Question: In the "Live Control Room" of a YouTube Live broadcast, I can see a "Stream Status" view which shows me details of the video being sent to YouTube's RTMP endpoint.
I hit the <URL> endpoint to get the "status" of the stream, but that only returns 'active', meaning that the video stream is being successfully sent to YouTube's RTMP endpoint, but no information about video data or quality.
Is this information exposed somewhere in the API? Can I also see additional details about the video, such as the bitrate, fps, etc. being sent to YouTube so I can verify my encoder is working correctly? Or does that check need to be done on the client-side and check the video right after it leaves the encoder before hitting the RTMP endpoint. I'm writing an iOS application, so using the "Live Control Room" on the web isn't a viable solution for me.
Here's what I'm doing on the broadcasting side to check the liveStream status:
'''
- (void)checkStreamStatus {
[self getRequestWithURL:[NSString stringWithFormat:@"https://www.googleapis.com/youtube/v3/liveStreams?part=id,snippet,cdn,status&id=%@", self.liveStreamId] andBlock:^(NSDictionary *responseDict) {
NSLog(@"response: %@", responseDict);
// if stream is active, youtube is receiving data from our encoder
// ready to transition to live
NSArray *items = [responseDict objectForKey:@"items"];
NSDictionary *itemsDict = [items firstObject];
NSDictionary *statusDict = [itemsDict objectForKey:@"status"];
if ([[statusDict objectForKey:@"streamStatus"] isEqualToString:@"active"]) {
NSLog(@"stream ready to go live!");
if (!userIsLive) {
[self goLive]; // transition the broadcastStatus from "testing" to "live"
}
} else {
NSLog(@"keep refreshing, broadcast object not ready on youtube's end");
}
}];
}
'''
'getRequestWithURL' is just a generic method I created to do GET requests:
'''
- (void)getRequestWithURL:(NSString *)urlStr andBlock:(void (^)(NSDictionary *responseDict))completion {
NSURL *url = [NSURL URLWithString:urlStr];
NSMutableURLRequest * request = [NSMutableURLRequest requestWithURL:url];
[request addValue:[NSString stringWithFormat:@"Bearer %@", [[NSUserDefaults standardUserDefaults] objectForKey:@"accessToken"]] forHTTPHeaderField:@"Authorization"];
[request setHTTPMethod:@"GET"];
// Set the content type
[request setValue:@"application/json" forHTTPHeaderField:@"Content-Type"];
[NSURLConnection sendAsynchronousRequest:request queue:[[NSOperationQueue alloc] init] completionHandler:^(NSURLResponse *response, NSData *data, NSError *connectionError) {
[self parseJSONwithData:data andBlock:completion];
}];
}
- (void)parseJSONwithData:(NSData *)data andBlock:(void (^)(NSDictionary * responseDict))completion {
NSError *error = nil;
NSDictionary *responseDict = [NSJSONSerialization JSONObjectWithData:data
options:kNilOptions
error:&error];
if (error) {
NSLog(@"error: %@", [error localizedDescription]);
}
completion(responseDict);
}
'''
Here's what I'm doing on the consumer side to check the video quality:
I am using the <URL> library from Google.
'''
- (void)notifyDelegateOfYouTubeCallbackUrl: (NSURL *) url {
NSString *action = url.host;
// We know the query can only be of the format http://ytplayer?data=SOMEVALUE,
// so we parse out the value.
NSString *query = url.query;
NSString *data;
if (query) {
data = [query componentsSeparatedByString:@"="][4]; // data here is auto, meaning auto quality
}
...
if ([action isEqual:kYTPlayerCallbackOnPlaybackQualityChange]) {
if ([self.delegate respondsToSelector:@selector(playerView:didChangeToQuality:)]) {
YTPlaybackQuality quality = [YTPlayerView playbackQualityForString:data];
[self.delegate playerView:self didChangeToQuality:quality];
}
...
}
'''
But the quality "auto" doesn't seem to be a supported quality constant in this library:
'''
// Constants representing playback quality.
NSString static *const kYTPlaybackQualitySmallQuality = @"small";
NSString static *const kYTPlaybackQualityMediumQuality = @"medium";
NSString static *const kYTPlaybackQualityLargeQuality = @"large";
NSString static *const kYTPlaybackQualityHD720Quality = @"hd720";
NSString static *const kYTPlaybackQualityHD1080Quality = @"hd1080";
NSString static *const kYTPlaybackQualityHighResQuality = @"highres";
NSString static *const kYTPlaybackQualityUnknownQuality = @"unknown";
...
@implementation YTPlayerView
...
/**
* Convert a quality value from NSString to the typed enum value.
*
* @param qualityString A string representing playback quality. Ex: "small", "medium", "hd1080".
* @return An enum value representing the playback quality.
*/
+ (YTPlaybackQuality)playbackQualityForString:(NSString *)qualityString {
YTPlaybackQuality quality = kYTPlaybackQualityUnknown;
if ([qualityString isEqualToString:kYTPlaybackQualitySmallQuality]) {
quality = kYTPlaybackQualitySmall;
} else if ([qualityString isEqualToString:kYTPlaybackQualityMediumQuality]) {
quality = kYTPlaybackQualityMedium;
} else if ([qualityString isEqualToString:kYTPlaybackQualityLargeQuality]) {
quality = kYTPlaybackQualityLarge;
} else if ([qualityString isEqualToString:kYTPlaybackQualityHD720Quality]) {
quality = kYTPlaybackQualityHD720;
} else if ([qualityString isEqualToString:kYTPlaybackQualityHD1080Quality]) {
quality = kYTPlaybackQualityHD1080;
} else if ([qualityString isEqualToString:kYTPlaybackQualityHighResQuality]) {
quality = kYTPlaybackQualityHighRes;
}
return quality;
}
'''
I created a <URL> for this on the project's GitHub page.
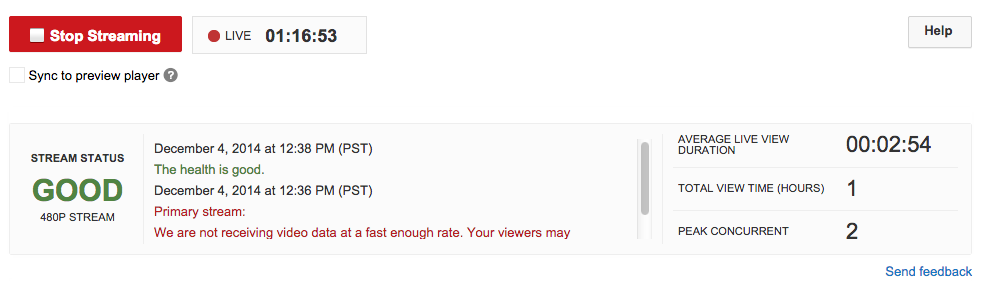
Answer: I received a reply from <URL> about this issue:
> We are hoping to have more information to that call, but basically active indicates the good streaming, and your streaming info is <URL> where you set, and can see the format.
So the answer for the time being is no, this information is not available from the YouTube Livestreaming API for the time being. I will updated this answer if/when the API is updated.